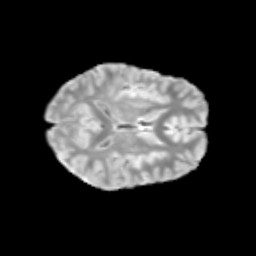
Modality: T2w
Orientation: axial
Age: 13
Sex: female
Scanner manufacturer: siemens
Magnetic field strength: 3 T
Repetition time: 3.8 s
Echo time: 0.07 s